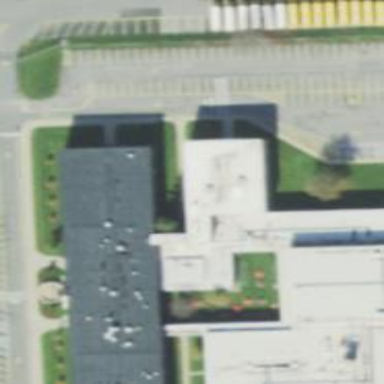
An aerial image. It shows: School.